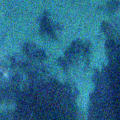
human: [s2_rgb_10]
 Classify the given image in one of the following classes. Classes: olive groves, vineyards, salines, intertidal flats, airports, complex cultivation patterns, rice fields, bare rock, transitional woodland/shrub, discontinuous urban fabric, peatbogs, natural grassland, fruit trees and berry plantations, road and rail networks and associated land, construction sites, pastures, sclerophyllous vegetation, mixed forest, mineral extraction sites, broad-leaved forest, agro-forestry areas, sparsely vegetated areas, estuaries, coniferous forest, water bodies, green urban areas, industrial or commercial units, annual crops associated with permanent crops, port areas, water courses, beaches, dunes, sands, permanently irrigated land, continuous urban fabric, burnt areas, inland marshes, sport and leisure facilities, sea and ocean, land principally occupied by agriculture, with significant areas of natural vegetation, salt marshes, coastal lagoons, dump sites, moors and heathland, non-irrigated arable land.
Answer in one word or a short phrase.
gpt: sea and ocean